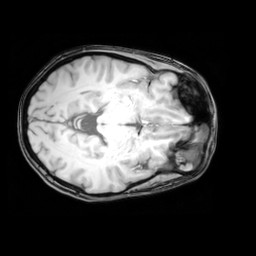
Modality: T1w
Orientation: axial
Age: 20
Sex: female
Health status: healthy
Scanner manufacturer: philips
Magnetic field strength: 3 T
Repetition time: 0.012 s
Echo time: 0.0037 s